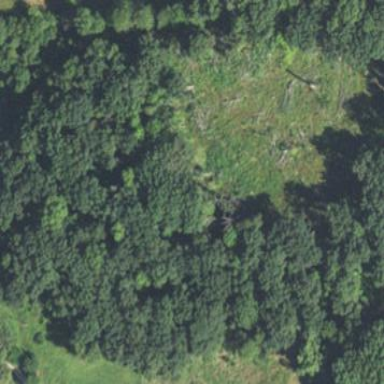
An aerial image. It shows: Serene woodland landscape.